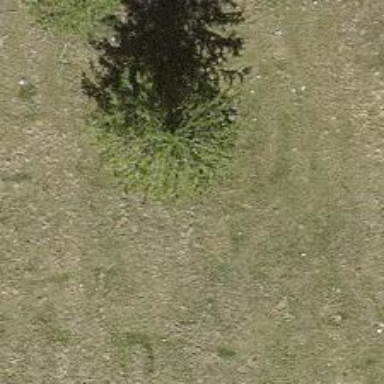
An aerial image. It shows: Single tag "natural: tree."